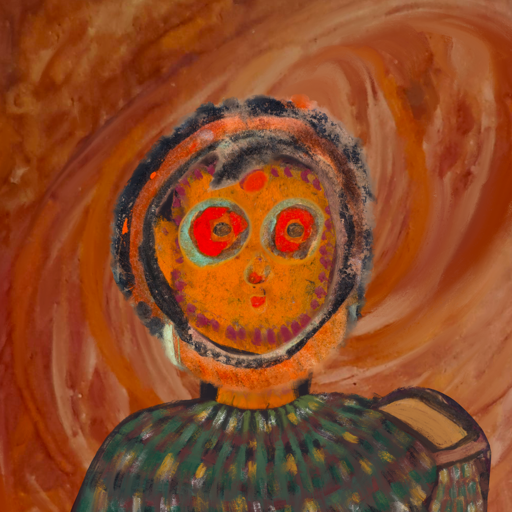
Background: Pious_Lady, Head And Neck Front: Doll, Face Front: Sisters, Bust: After_Raid, Hair Front: Childish, Head Accessory: Blank, Second Necklace: Blank, Necklace: Blank, Baby: Blank